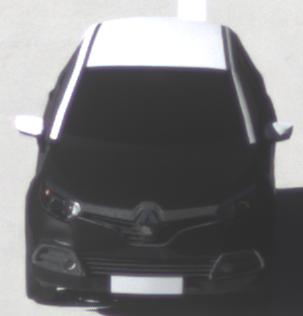
Make: Renault
Model: Captur ENERGY TCe 90
Detailed model: Captur (I)
Model produced from: 2013/06
Model produced until: 2015/05
Doors: 5
Color: black
Road condition: dry road
Daytime: morning or afternoon
Contrast: high contrast